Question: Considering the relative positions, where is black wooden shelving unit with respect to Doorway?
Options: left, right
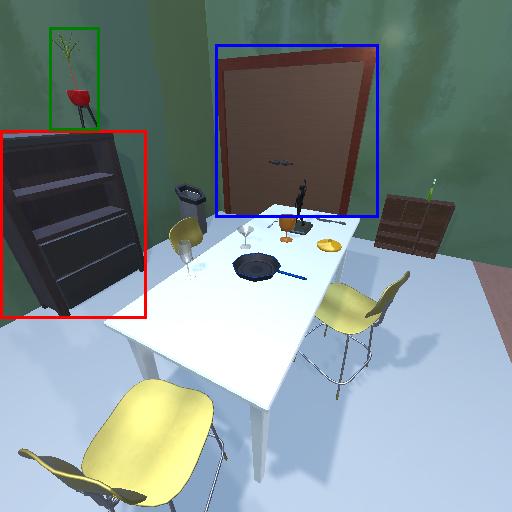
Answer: left